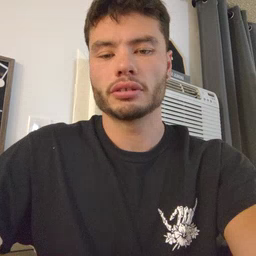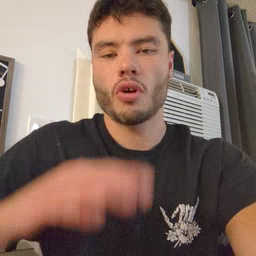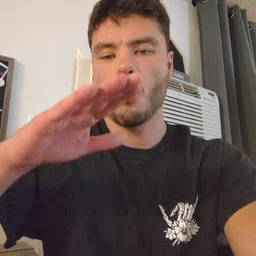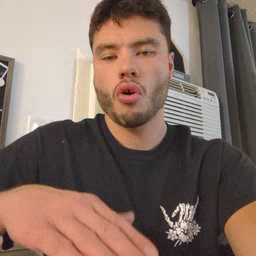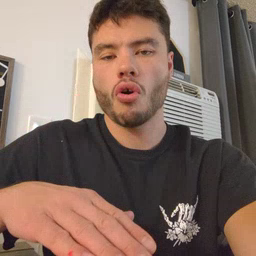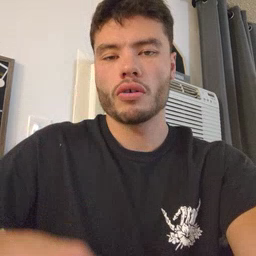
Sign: on